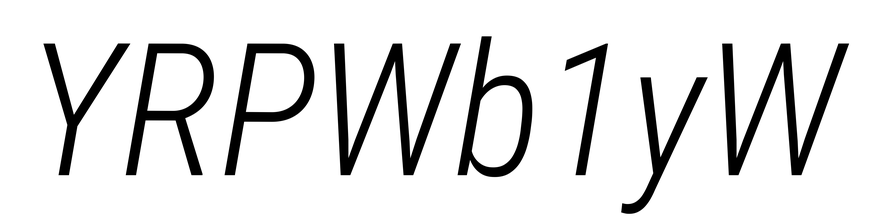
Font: Roboto-Italic_Condensed_Light_Italic